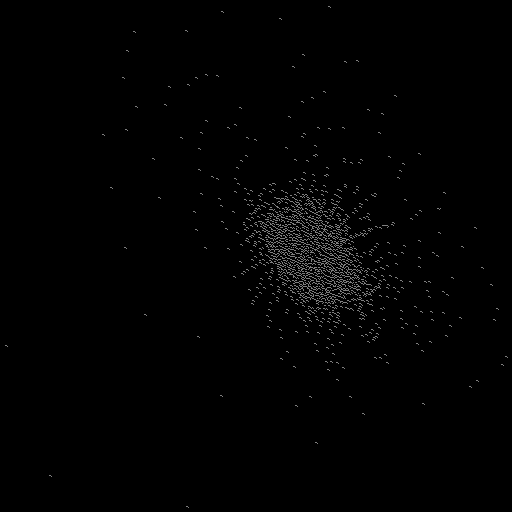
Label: supernova